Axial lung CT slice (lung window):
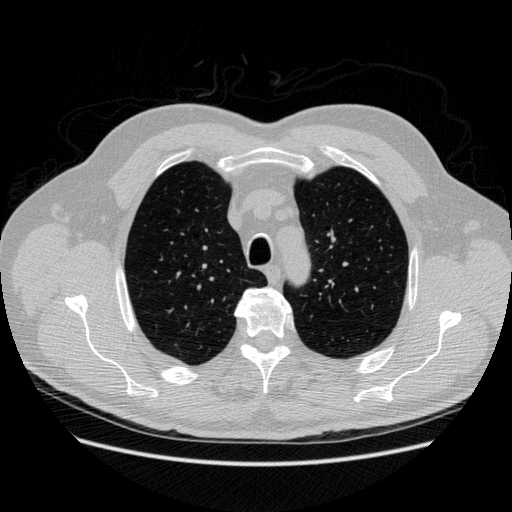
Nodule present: no